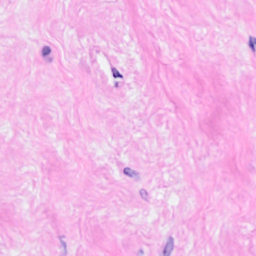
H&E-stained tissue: Breast